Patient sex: F
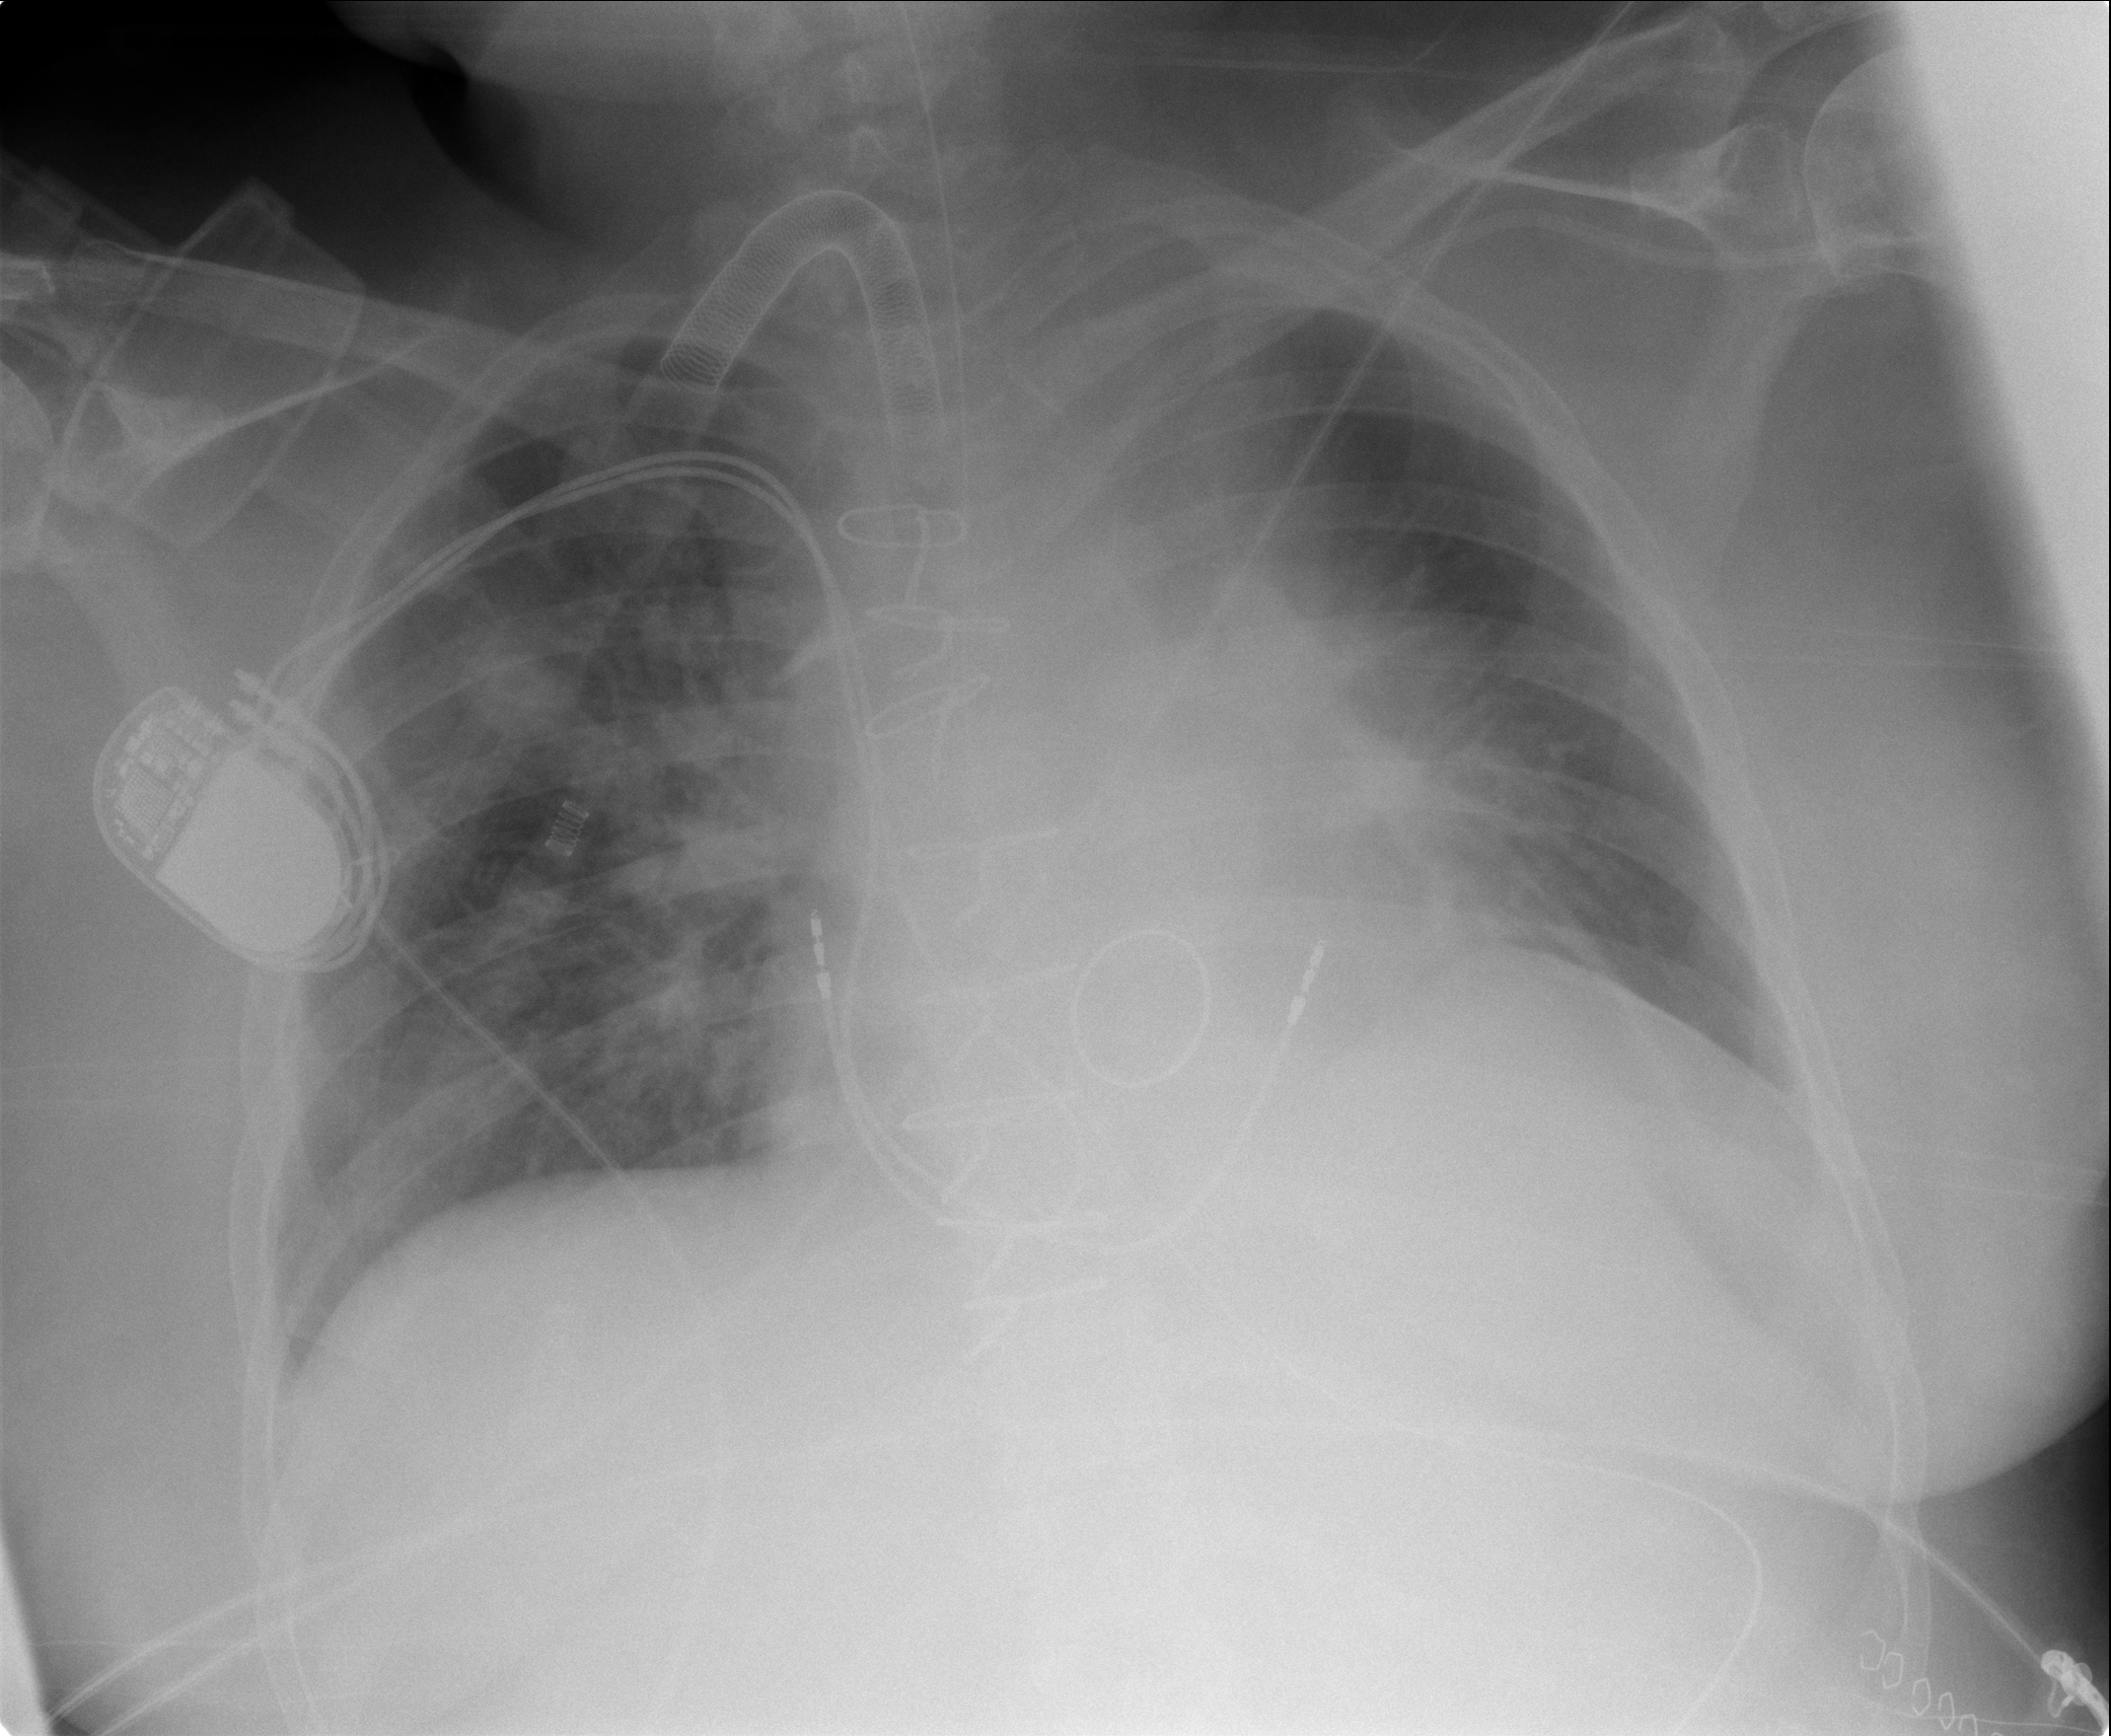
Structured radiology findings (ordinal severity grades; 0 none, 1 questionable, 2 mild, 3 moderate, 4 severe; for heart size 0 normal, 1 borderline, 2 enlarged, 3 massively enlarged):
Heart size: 2
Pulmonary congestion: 2
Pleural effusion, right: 1
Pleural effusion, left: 1
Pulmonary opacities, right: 3
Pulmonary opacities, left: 0
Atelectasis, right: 2
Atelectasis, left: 1